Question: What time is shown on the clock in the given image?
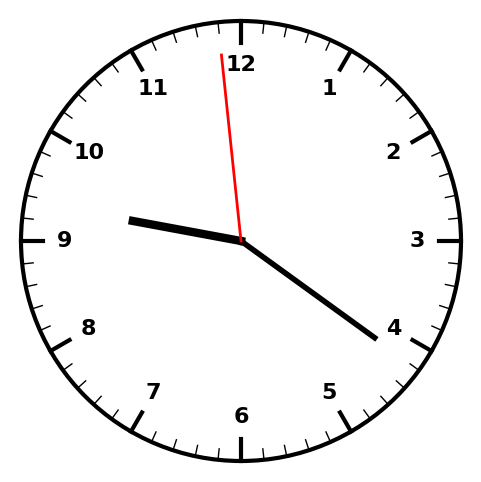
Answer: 09:20:59